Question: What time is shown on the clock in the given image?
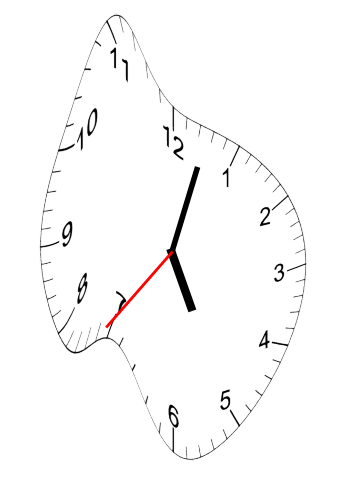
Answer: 05:02:36